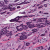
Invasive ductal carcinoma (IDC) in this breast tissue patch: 1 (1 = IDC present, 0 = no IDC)